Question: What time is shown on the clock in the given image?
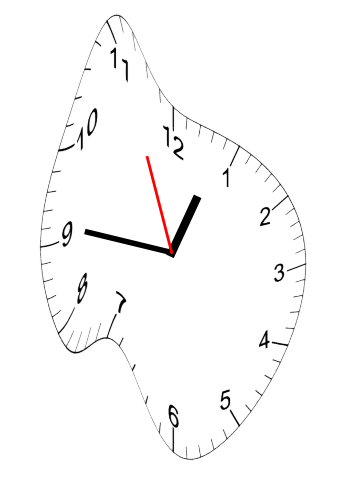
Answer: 12:45:56